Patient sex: M
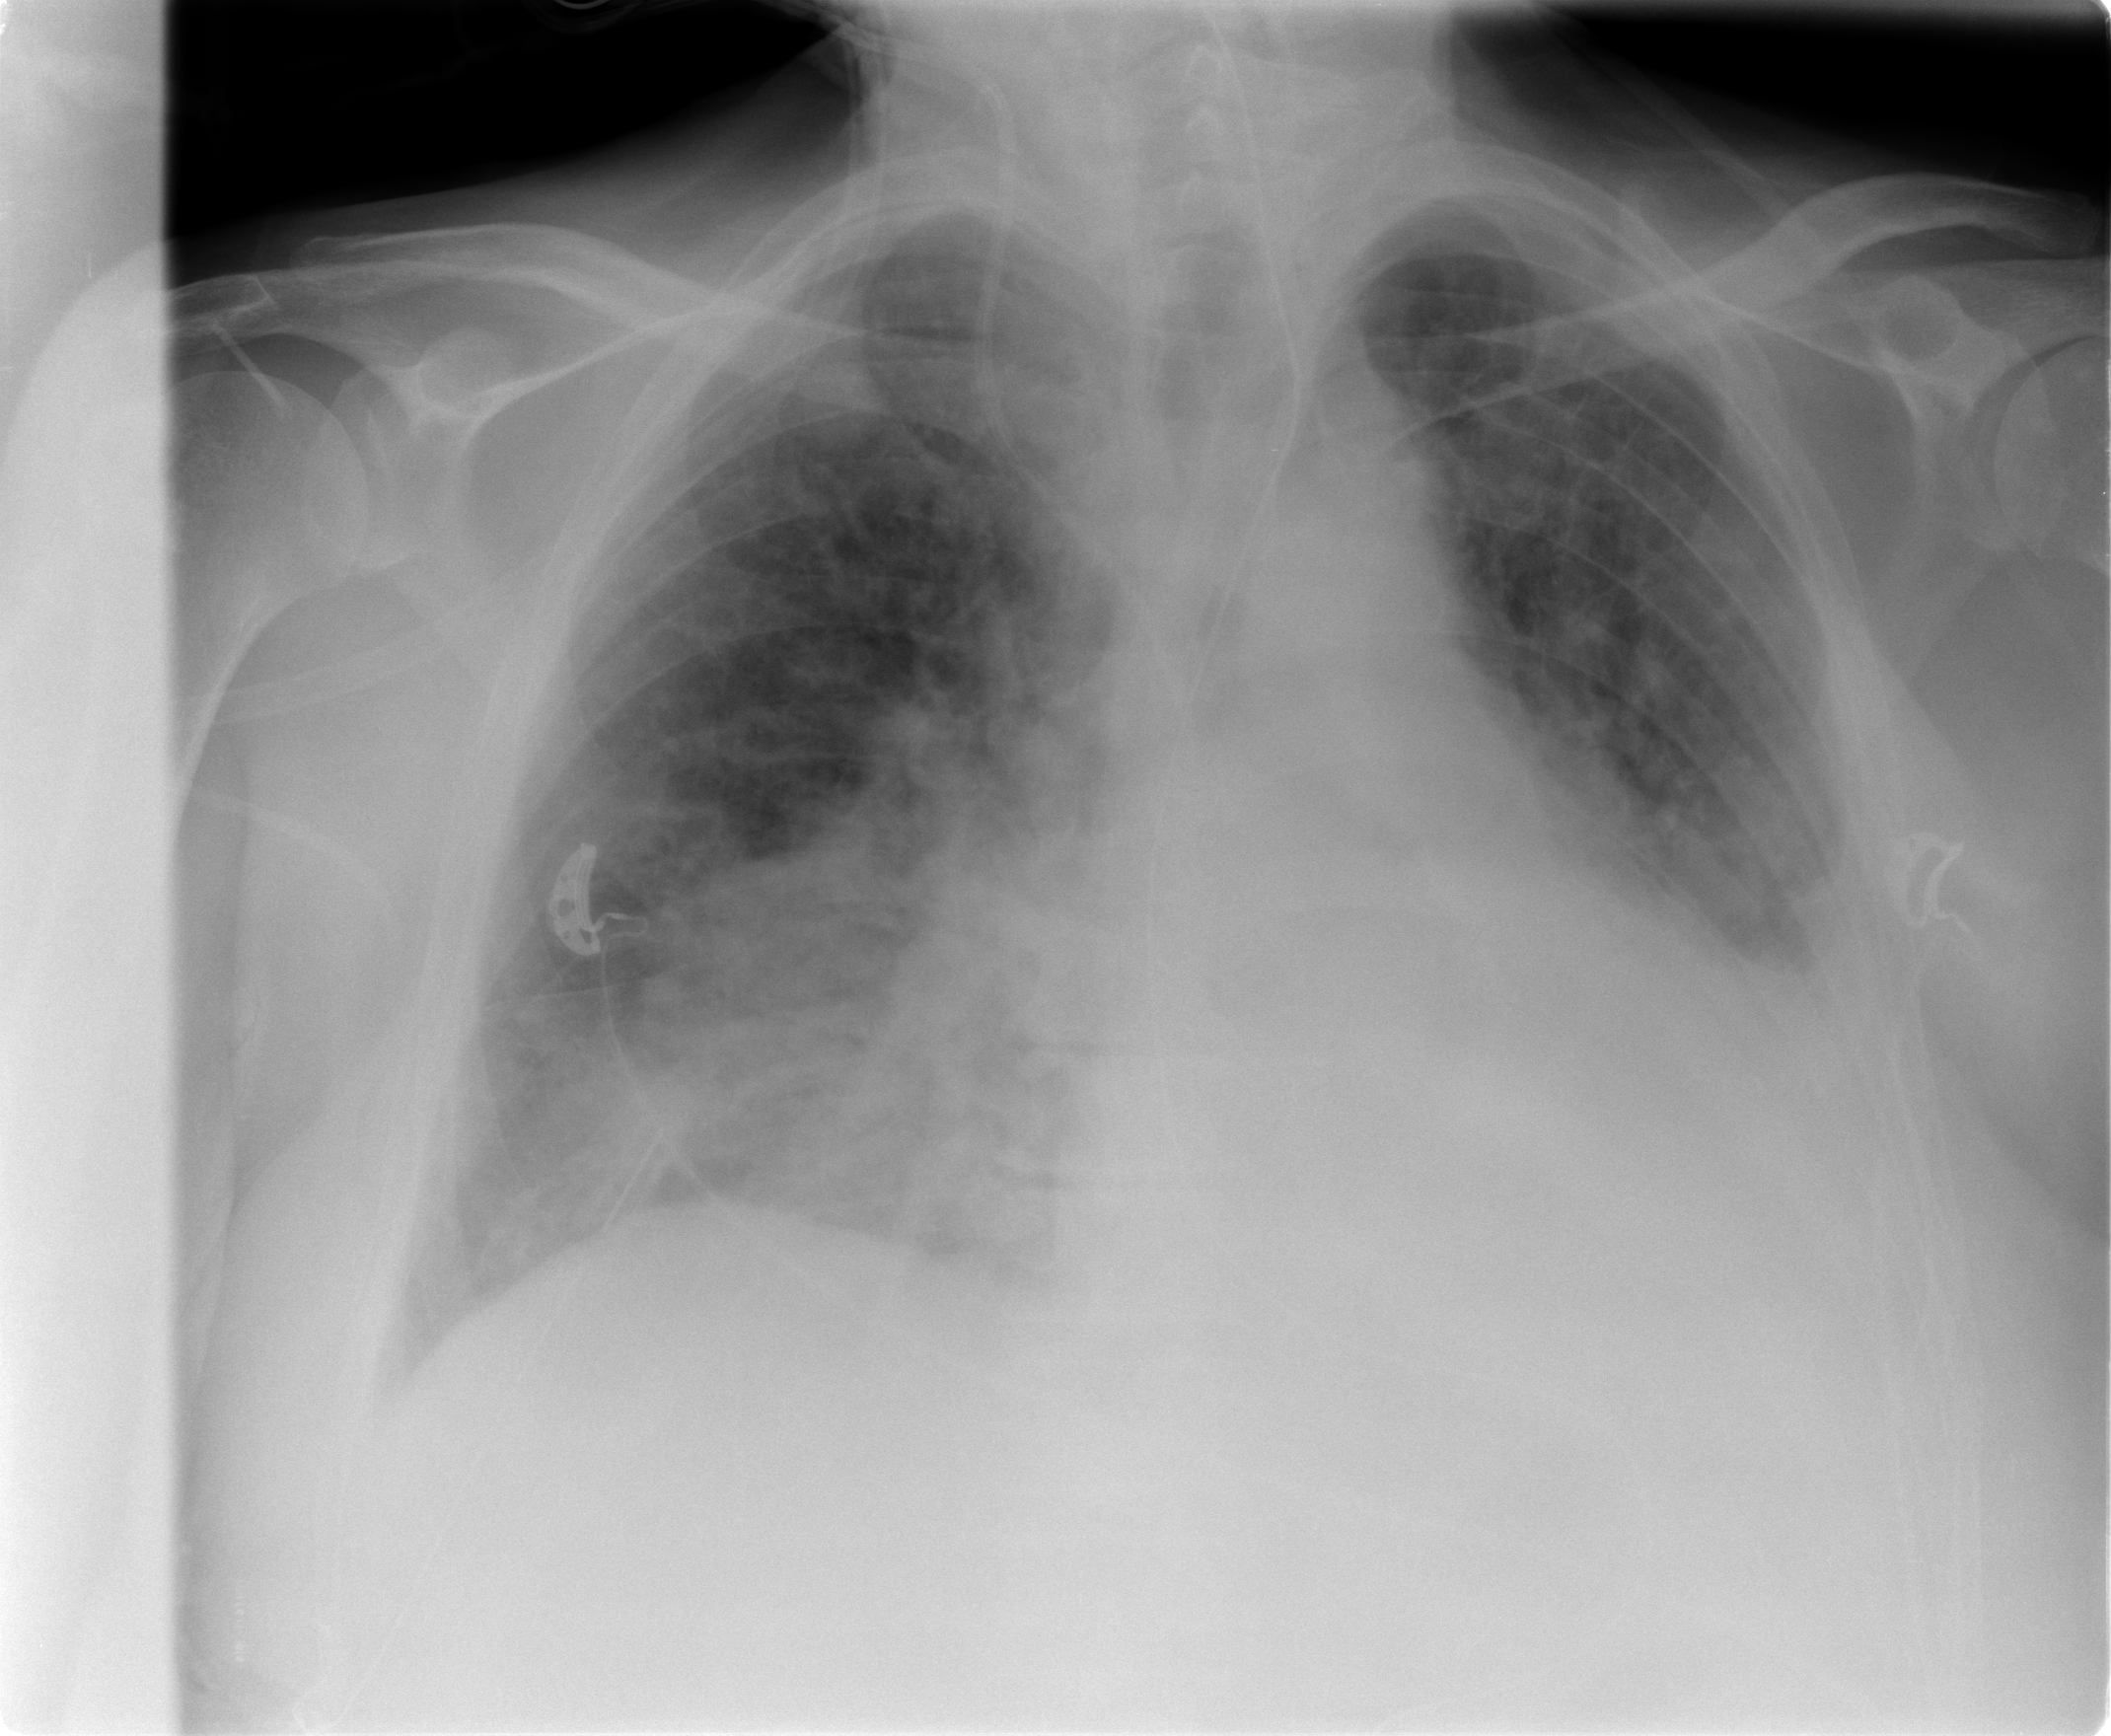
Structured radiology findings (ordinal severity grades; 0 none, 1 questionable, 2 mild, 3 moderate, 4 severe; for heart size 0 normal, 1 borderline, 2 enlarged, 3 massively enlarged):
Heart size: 2
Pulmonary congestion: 2
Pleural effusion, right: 2
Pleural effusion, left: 3
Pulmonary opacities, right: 3
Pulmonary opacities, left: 2
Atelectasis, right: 3
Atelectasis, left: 2